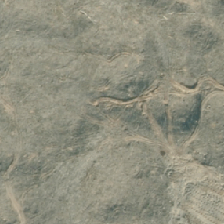
Land cover: harvested_forest